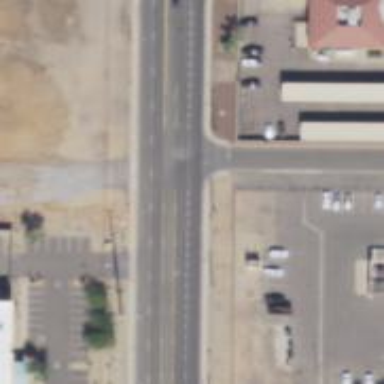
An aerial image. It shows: Stop road.